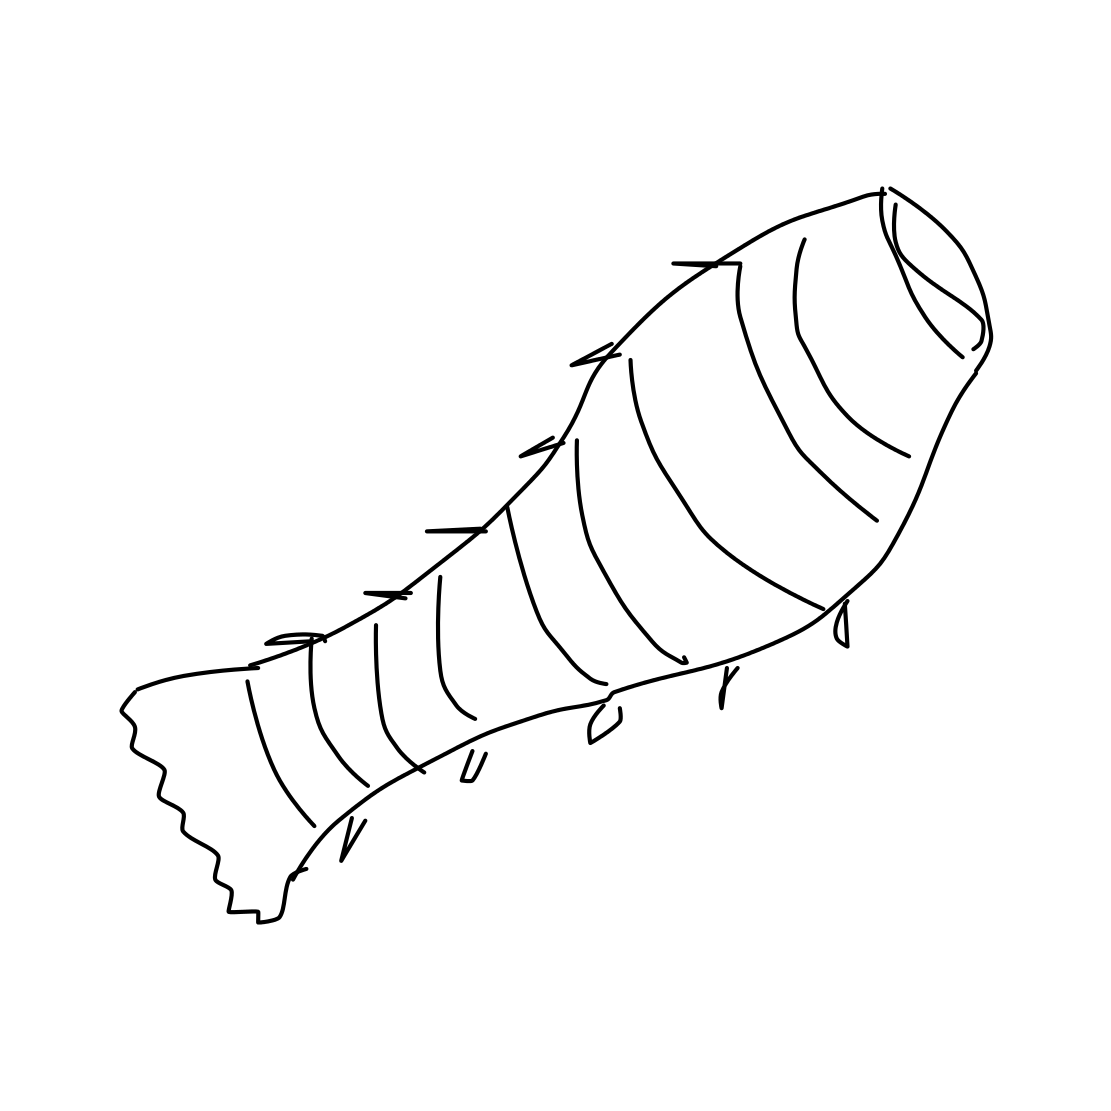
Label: lobster